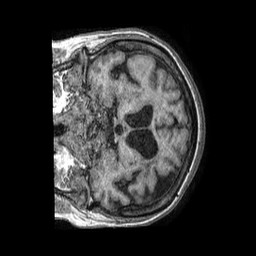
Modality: T1w
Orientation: coronal
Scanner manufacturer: philips
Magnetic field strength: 1.5 T
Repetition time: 0.007675 s
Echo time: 0.003493 s